Question: This is hard to explain so bear with me.
I have a column on my webpage that is divided into 2 panels/sections. When the user minimizes a panel, I want the secondary panel to expand to take up the remaining space.
When Panel 1 is minimized, the list hides, panel 2 header will move up directly underneath panel 1 and the list will expand to fill the rest of the column space below.
When Panel 2 is minimized, the list inside hides, panel 2 header will go directly to the bottom of the page and panel 1 list will expand to fit the rest of the column
Fiddle: <URL>
I can get the lists inside the sections to slideToggle no problem. I can also add a fixed CSS height animation to kind of achieve what I am looking for. I have not had success with %'s to make it responsive.
'''
<div id="wrapper">
<div id="section1">
<h2 id="crossbar1">Section 1<span id="plus2">+/-</span></h2>
<ul id="list1">
<li>Stuff</li>
<li>Stuff</li>
<li>Stuff</li>
<li>Stuff</li>
</ul>
</div>
<div id="section2">
<h2 id="crossbar2">Section 2 <span id="plus2">+/-</span></h2>
<ul id="list2">
<li>Stuff</li>
<li>More Stuff</li>
<li>Stuff</li>
</ul>
</div>
</div>
'''
'''
#wrapper { width: 200px; height: 400px; margin: 0 auto; background-color: #eaeaea; }
ul { margin: 0; padding: 0; list-style: none; display: block; }
h2 { margin: 0; padding: 5px 0; background-color: #d8d8d8; position: relative; }
h2 span { position: absolute; right: 10px; font-size: 15px; top: 10px; cursor: pointer }
#section1 {
height: 50%; width: 100%; background-color: blue;
box-sizing: border-box;
}
#section2 {
height: 50%; width: 100%; background-color: green;
}
'''
'''
$('#crossbar1').click(function(){
$('#list1').slideToggle();
});
$('#crossbar2').click(function(){
$('#list2').slideToggle();
});
'''
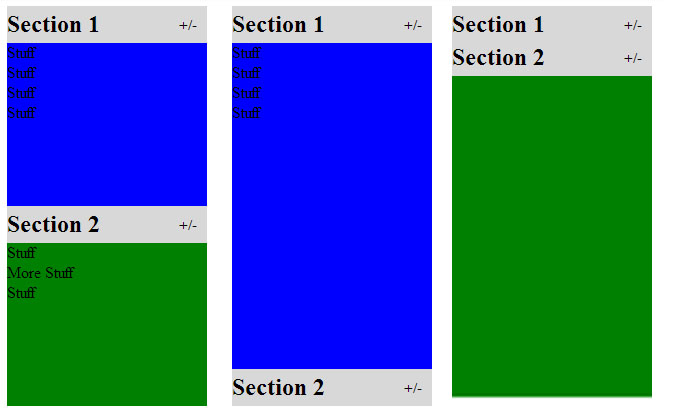
Answer: universal solution <URL>
HTML
'''
<div class="wrapper">
<div class="section expanded">
<h2>Section 1<span class="toggle">+/-</span></h2>
<ul class="list">
<li>Stuff</li>
<li>Stuff</li>
<li>Stuff</li>
<li>Stuff</li>
</ul>
</div>
<div class="section expanded">
<h2>Section 2<span class="toggle">+/-</span></h2>
<ul class="list">
<li>Stuff</li>
<li>Stuff</li>
<li>Stuff</li>
<li>Stuff</li>
</ul>
</div>
<div class="section expanded">
<h2>Section 3<span class="toggle">+/-</span></h2>
<ul class="list">
<li>Stuff</li>
<li>Stuff</li>
<li>Stuff</li>
<li>Stuff</li>
</ul>
</div>
'''
css
'''
.wrapper {
width: 200px;
height: 400px;
margin: 0 auto;
background-color: #eaeaea;
position: relative;
}
ul {
margin: 0;
padding: 0;
list-style: none;
display: block;
}
h2 {
margin: 0;
padding: 0;
height:38px;
line-height:38px;
background-color: #d8d8d8;
position: relative;
}
h2 span {
position: absolute;
right: 10px;
font-size: 15px;
top: 0px;
cursor: pointer
}
.section {
position: relative;
overflow:hidden;
}
'''
script
'''
function recalc(){
var jq_parent = $(this).closest('.section');
jq_parent.attr('class', 'section ' + (jq_parent.hasClass('expanded') ?
'collapsed' : 'expanded'));
var num = $('.expanded').length;
if (num > 0) {
var h = (400 - (38 * $('.collapsed').length) )/ num;
$('.collapsed').animate({height:'38px'});
$('.expanded').animate({height: h + 'px' });
}
}
$('.toggle').click(recalc);
recalc();
'''